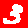
Digit: 3